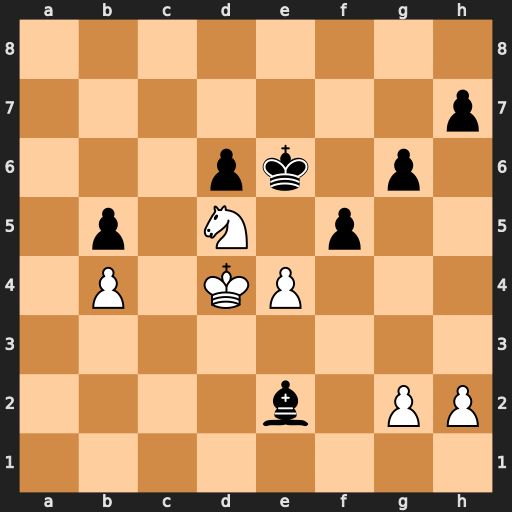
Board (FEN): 8/7p/3pk1p1/1p1N1p2/1P1KP3/8/4b1PP/8
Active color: w
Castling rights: -
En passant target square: -
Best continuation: Nf4+ Kf7 Nxe2